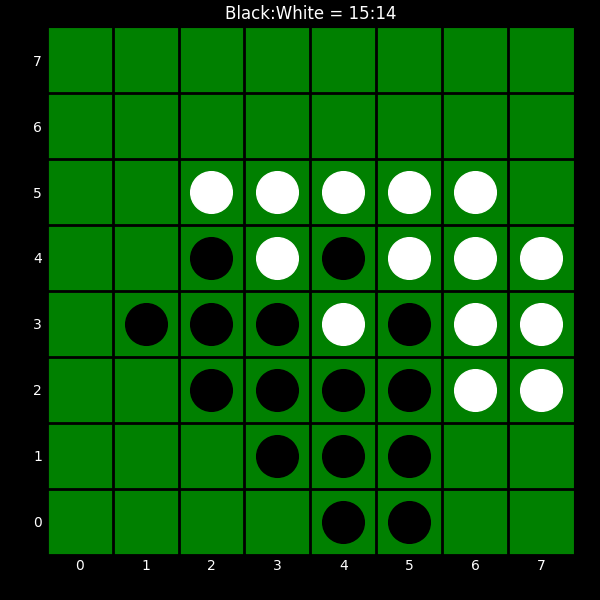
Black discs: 15
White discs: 14